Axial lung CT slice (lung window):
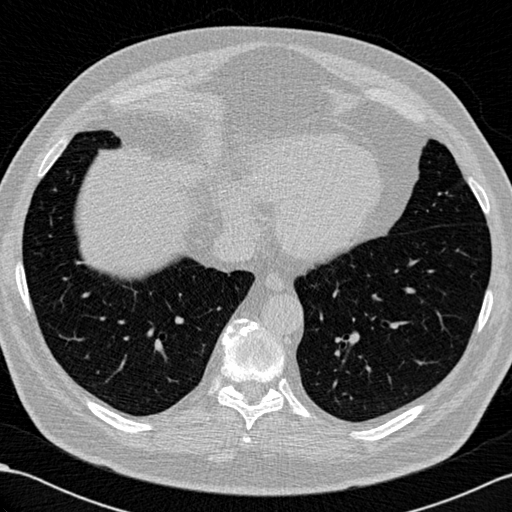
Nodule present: no